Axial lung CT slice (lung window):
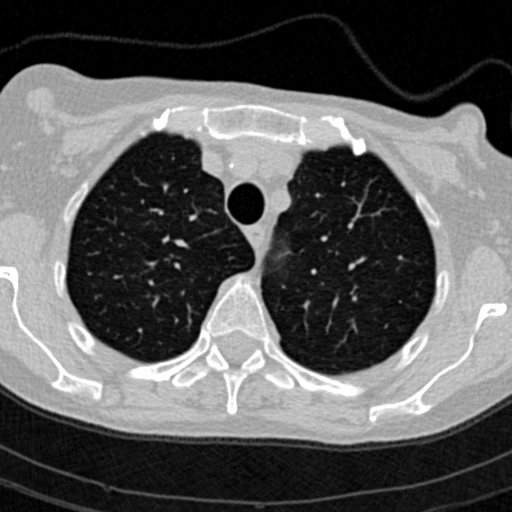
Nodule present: no